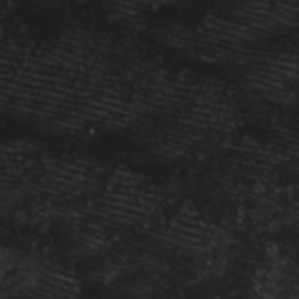
Label: frost